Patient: sex M, age 25
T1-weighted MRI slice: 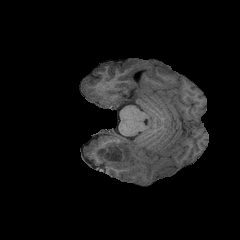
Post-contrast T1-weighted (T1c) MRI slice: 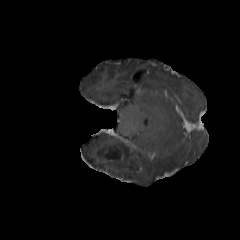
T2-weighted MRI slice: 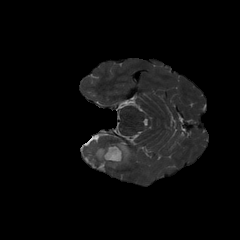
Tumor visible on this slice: yes
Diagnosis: Astrocytoma, IDH-mutant
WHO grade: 2